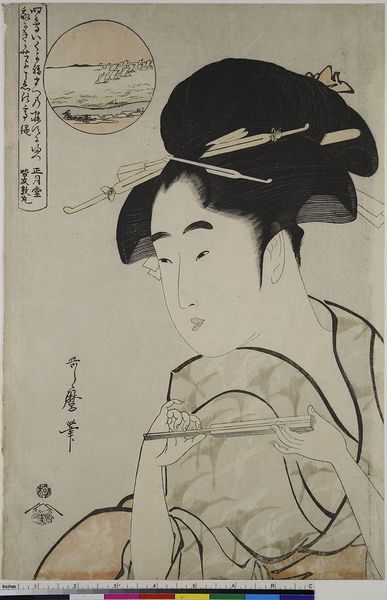
Künstler: Kitagawa Utamaro
Standort: Hamburg
Institution: Museum für Kunst und Gewerbe Hamburg
Schlagwörter: gemälde, finger, frau, frisur, schwarz, zeichnung, dame, holzschnitt, japan, schrift, segelboot, segelschiff, farben, farbe, schriftzeichen, spange, asien, geisha, druckgraphik, druckgrafik, literatur, tracht, china, gedicht, zeit, farbholzschnitt, kimono, feile, kurtisane, volkstracht, edo, reproduktionen, dichtkunst, druckerzeugnisse, segeljacht, segelyacht, tierornamente, fächer, hetäre, wildgänse